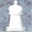
Piece: wK